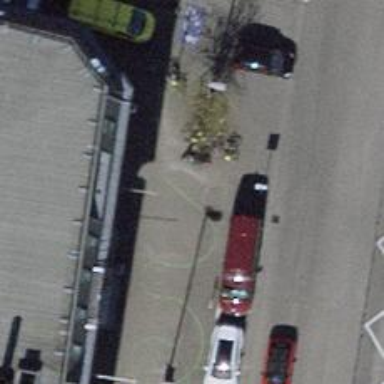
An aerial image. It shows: Parking meter.